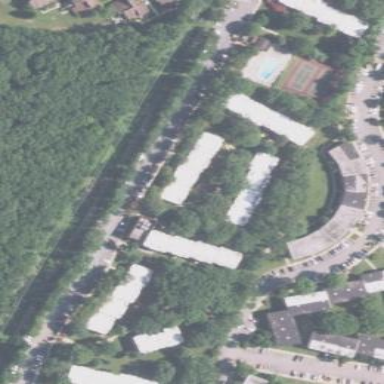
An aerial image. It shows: Residential area with apartments.